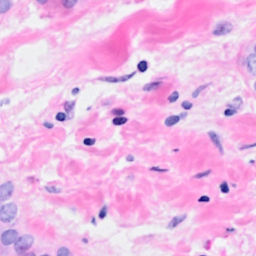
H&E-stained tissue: Breast